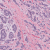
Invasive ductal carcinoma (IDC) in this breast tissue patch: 1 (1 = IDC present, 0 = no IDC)